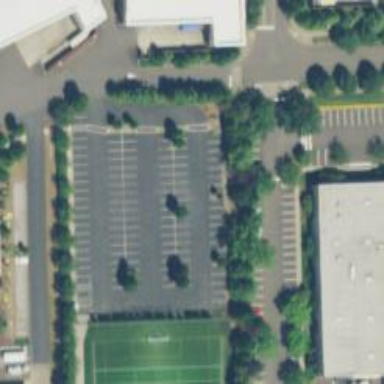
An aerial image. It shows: Parking area.